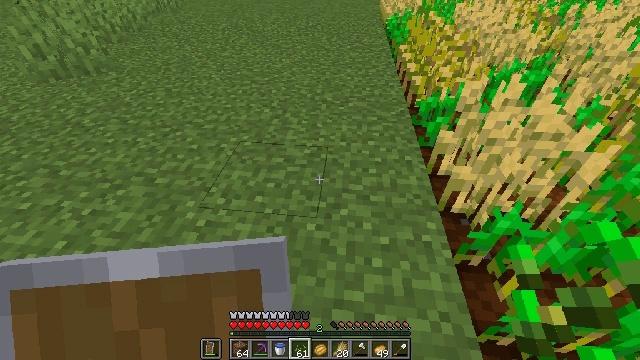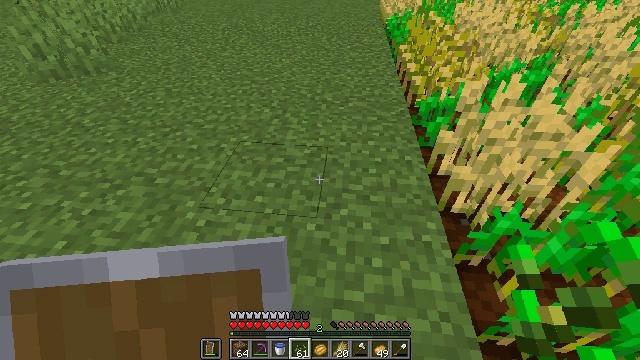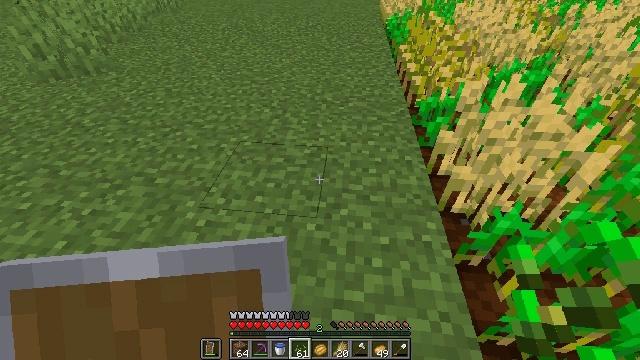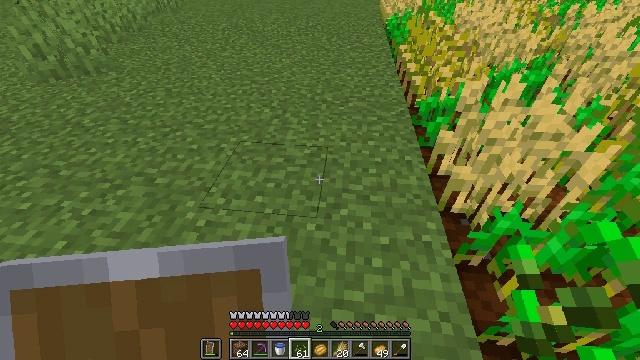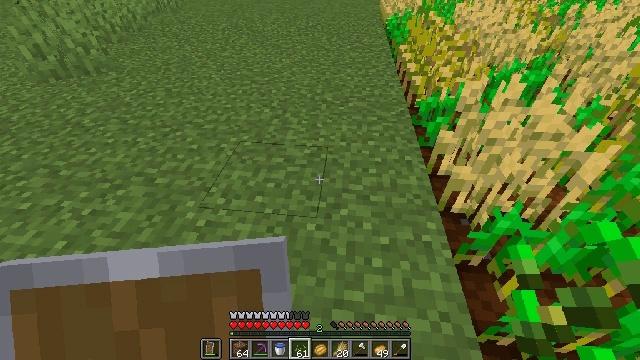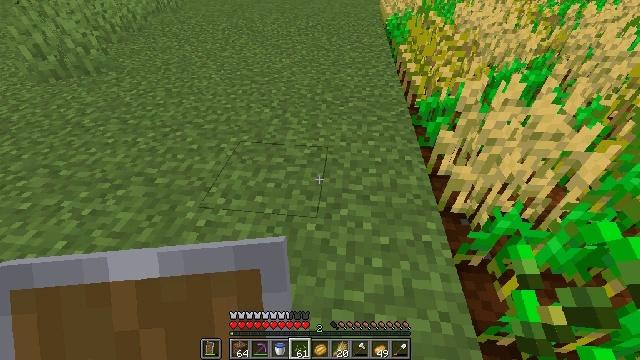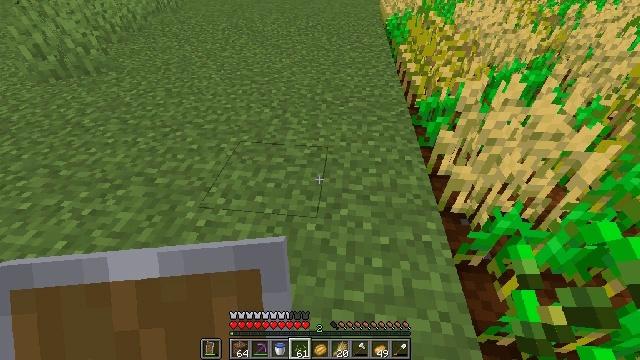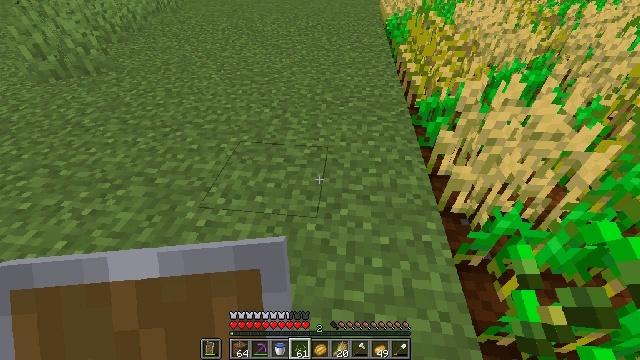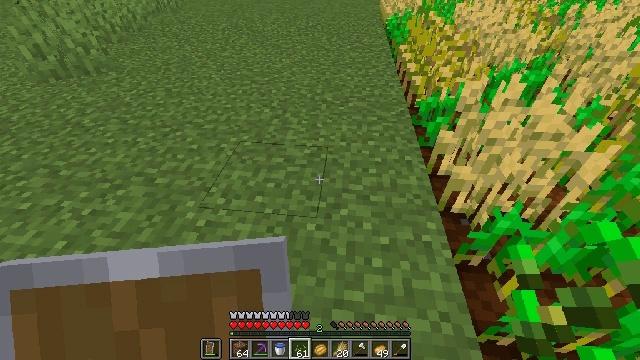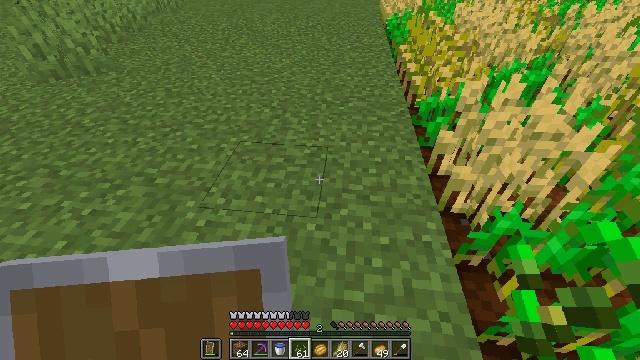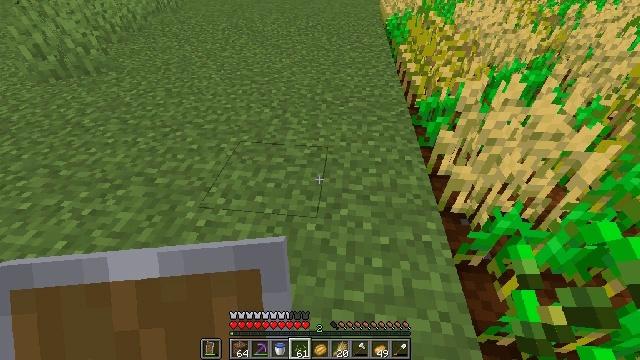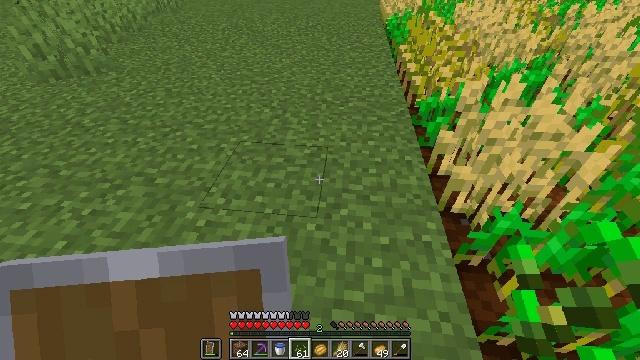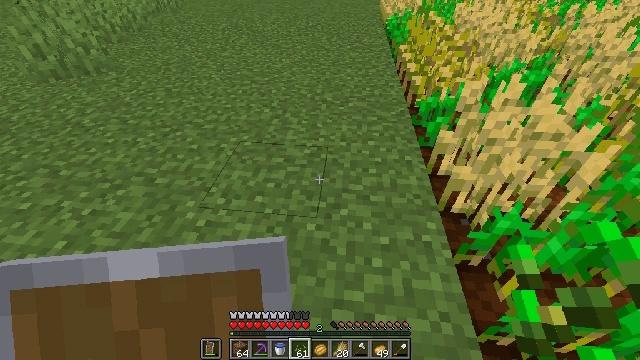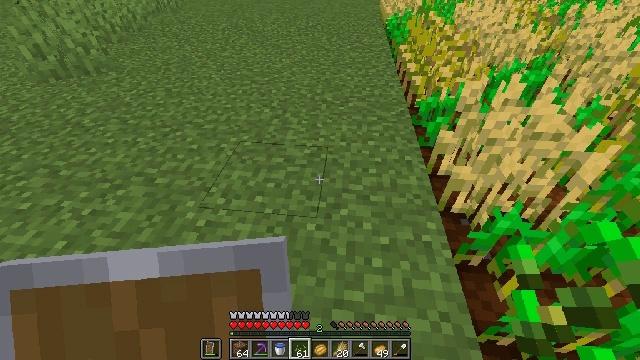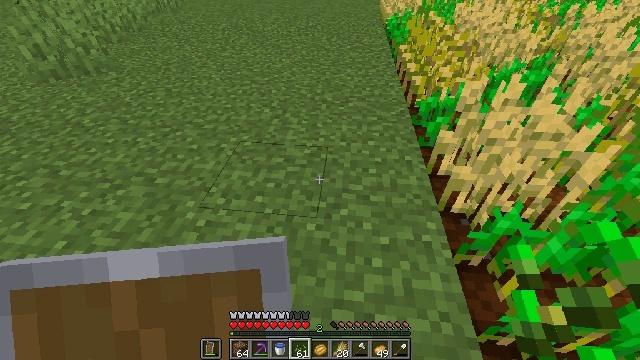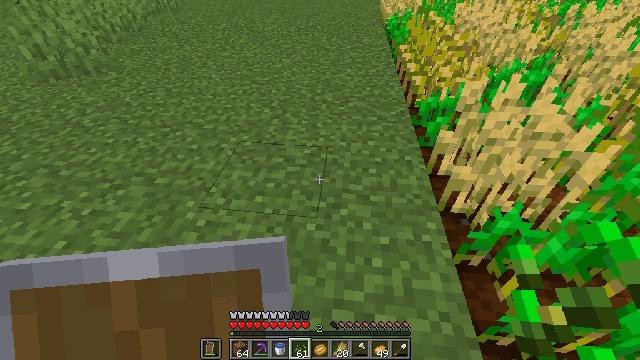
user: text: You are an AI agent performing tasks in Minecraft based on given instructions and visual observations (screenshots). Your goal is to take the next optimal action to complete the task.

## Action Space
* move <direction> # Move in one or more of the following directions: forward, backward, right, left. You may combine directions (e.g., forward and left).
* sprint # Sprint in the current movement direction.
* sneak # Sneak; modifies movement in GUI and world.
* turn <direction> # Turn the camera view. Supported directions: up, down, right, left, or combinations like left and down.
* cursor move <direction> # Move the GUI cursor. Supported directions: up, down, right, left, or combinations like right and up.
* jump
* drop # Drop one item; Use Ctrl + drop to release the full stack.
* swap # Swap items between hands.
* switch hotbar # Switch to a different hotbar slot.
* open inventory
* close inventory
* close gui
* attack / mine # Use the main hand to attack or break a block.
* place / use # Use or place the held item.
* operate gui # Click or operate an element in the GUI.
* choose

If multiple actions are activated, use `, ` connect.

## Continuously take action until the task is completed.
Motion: motion action
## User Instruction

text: Break the mature wheat plants.
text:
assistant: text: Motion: no_op
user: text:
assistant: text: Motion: no_op
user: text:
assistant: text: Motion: no_op
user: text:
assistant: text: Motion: no_op
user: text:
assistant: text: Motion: no_op
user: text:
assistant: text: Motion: no_op
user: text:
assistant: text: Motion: no_op
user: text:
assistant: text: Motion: no_op
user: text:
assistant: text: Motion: no_op
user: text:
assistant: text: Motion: no_op
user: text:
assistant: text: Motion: no_op
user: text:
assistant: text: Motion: no_op
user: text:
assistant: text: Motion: no_op
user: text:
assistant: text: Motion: no_op
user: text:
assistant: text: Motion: no_op
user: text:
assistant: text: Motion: no_op
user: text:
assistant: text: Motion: no_op
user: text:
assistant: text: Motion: no_op
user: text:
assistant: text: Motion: no_op
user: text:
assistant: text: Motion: no_op
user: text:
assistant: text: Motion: no_op
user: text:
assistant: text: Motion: no_op
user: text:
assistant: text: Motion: no_op
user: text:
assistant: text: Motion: no_op
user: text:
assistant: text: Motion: no_op
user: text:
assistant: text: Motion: no_op
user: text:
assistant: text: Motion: no_op
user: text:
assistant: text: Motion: no_op
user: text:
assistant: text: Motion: no_op
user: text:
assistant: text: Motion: no_op